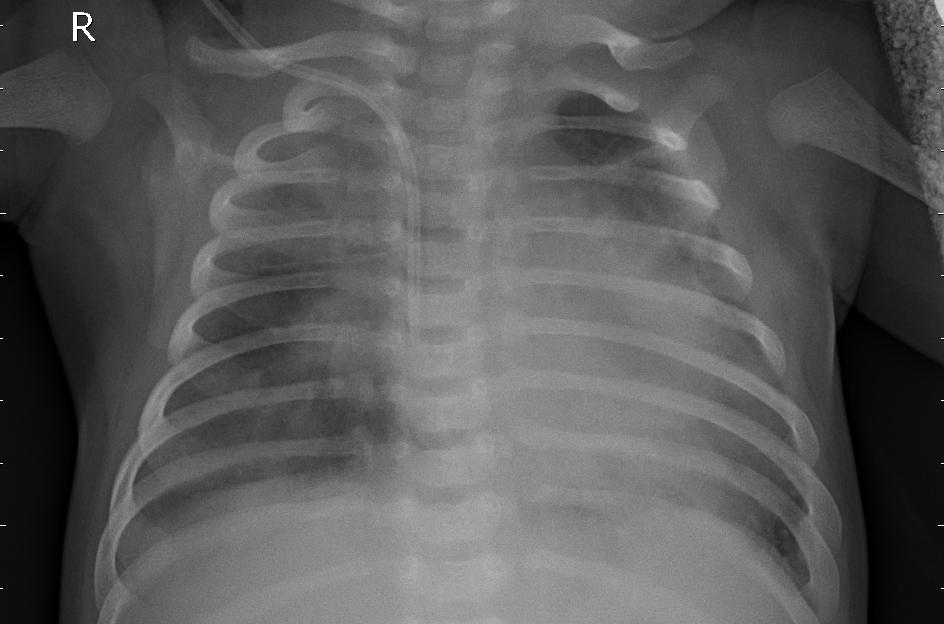
Diagnosis: PNEUMONIA